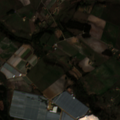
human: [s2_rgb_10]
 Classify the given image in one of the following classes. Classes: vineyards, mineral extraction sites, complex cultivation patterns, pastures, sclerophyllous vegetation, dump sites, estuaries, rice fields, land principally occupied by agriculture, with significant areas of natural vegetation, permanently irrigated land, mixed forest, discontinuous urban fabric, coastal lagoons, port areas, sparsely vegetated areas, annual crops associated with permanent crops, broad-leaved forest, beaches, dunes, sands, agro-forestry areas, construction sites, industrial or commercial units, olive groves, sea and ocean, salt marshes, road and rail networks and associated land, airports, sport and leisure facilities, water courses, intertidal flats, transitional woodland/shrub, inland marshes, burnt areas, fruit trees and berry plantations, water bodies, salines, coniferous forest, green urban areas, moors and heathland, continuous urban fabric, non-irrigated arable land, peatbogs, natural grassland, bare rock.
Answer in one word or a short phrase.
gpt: non-irrigated arable land, permanently irrigated land